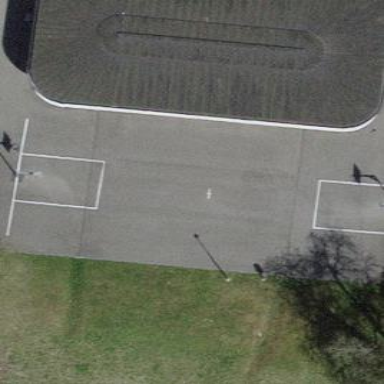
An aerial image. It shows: Bicycle parking area with wall loops for securing bikes.